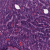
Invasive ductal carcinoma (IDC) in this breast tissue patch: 0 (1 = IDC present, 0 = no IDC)